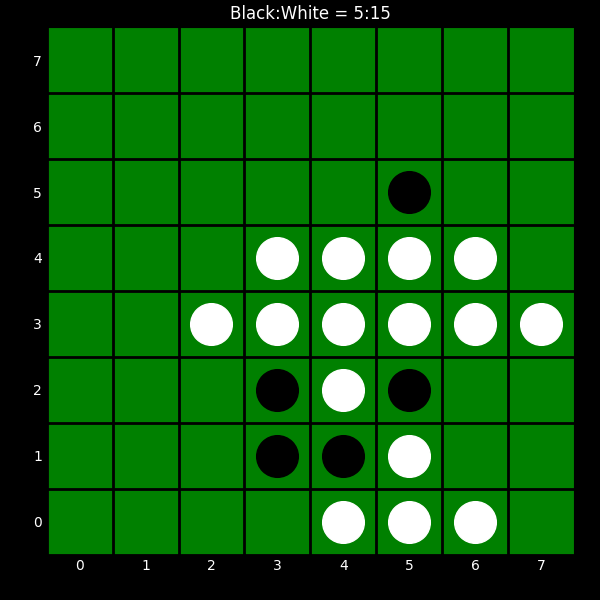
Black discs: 5
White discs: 15